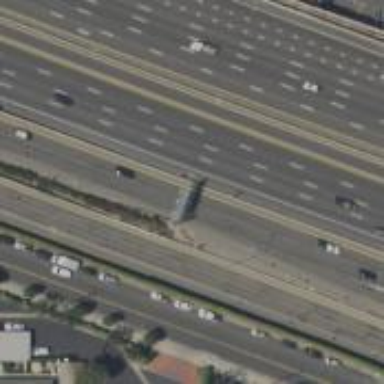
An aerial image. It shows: Motorway junction.